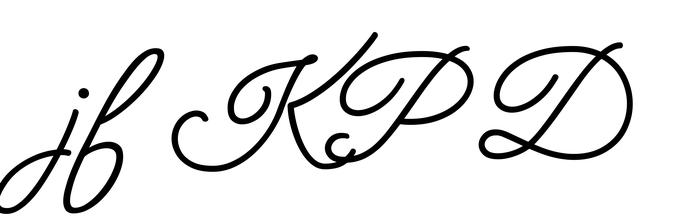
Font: MeowScript-Regular